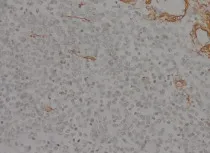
HE and immunohistochemical staining of the resected specimen. Immunohistochemical staining.CD34.
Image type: pathology (immunostaining)